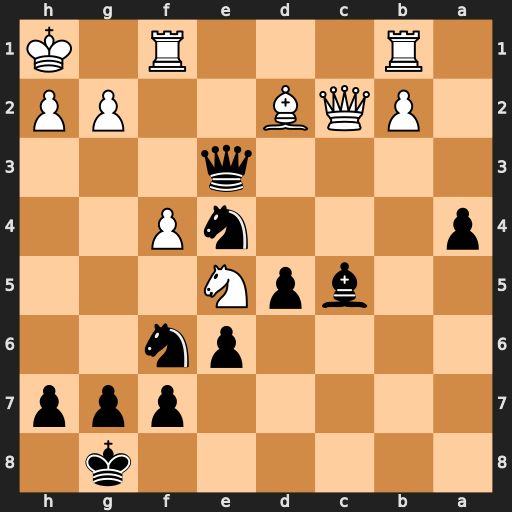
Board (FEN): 6k1/5ppp/4pn2/2bpN3/p3nP2/4q3/1PQB2PP/1R3R1K
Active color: b
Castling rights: -
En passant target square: -
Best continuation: Qg1+ Rxg1 Nf2#